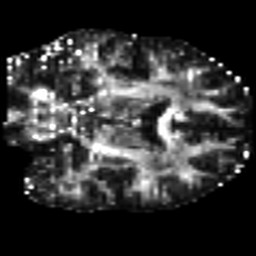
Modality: FA
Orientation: coronal
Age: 50
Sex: male
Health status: ill
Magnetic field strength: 3 T
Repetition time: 8.4 s
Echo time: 0.0926 s